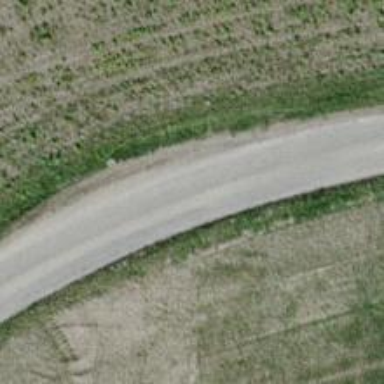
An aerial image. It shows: Unclassified road with asphalt surface.